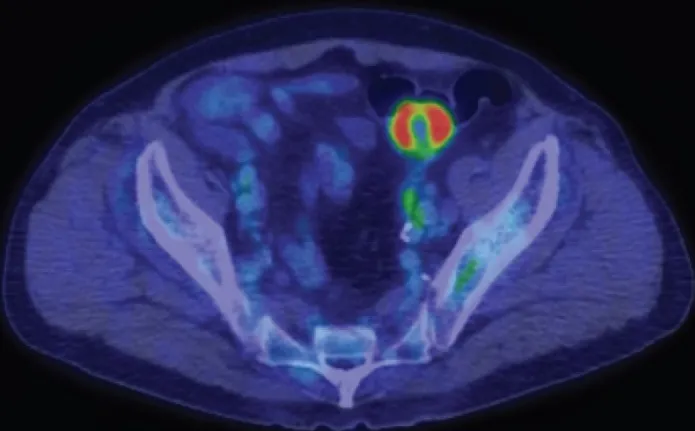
Positron emission tomography scanning showed tracer uptake in the sigmoid colon tumour. Central necrosis was observed.
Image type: radiology (pet)